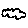
Label: cloud